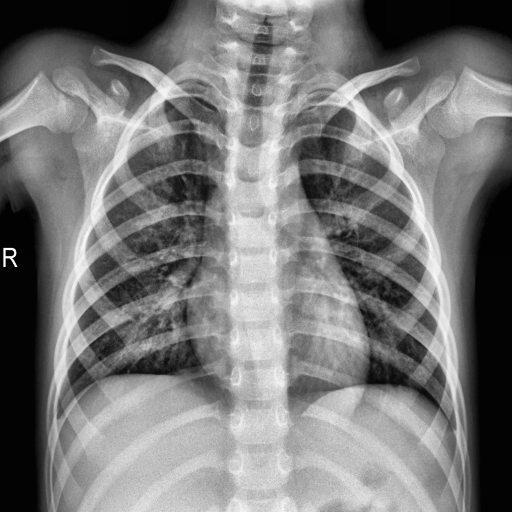
Finding: NORMAL